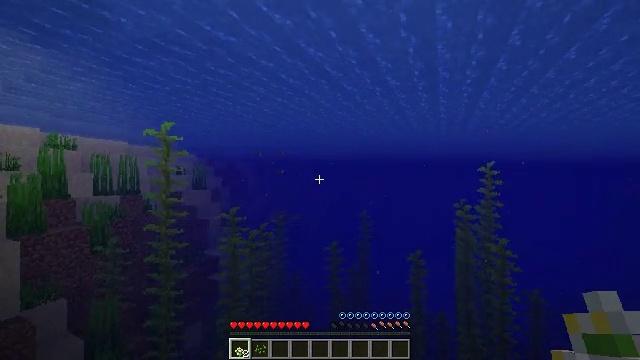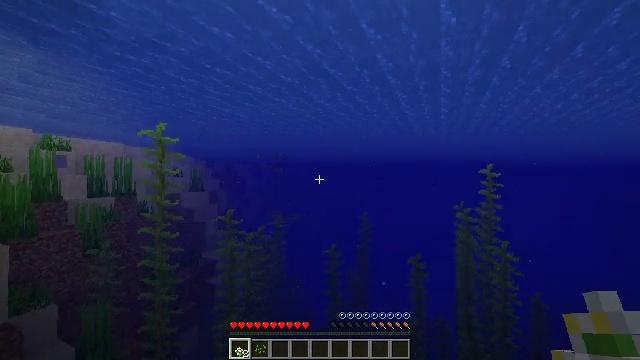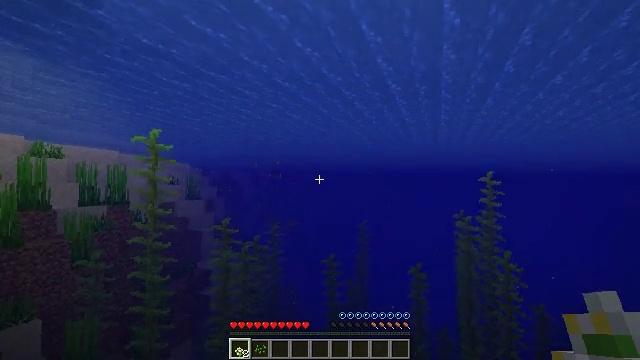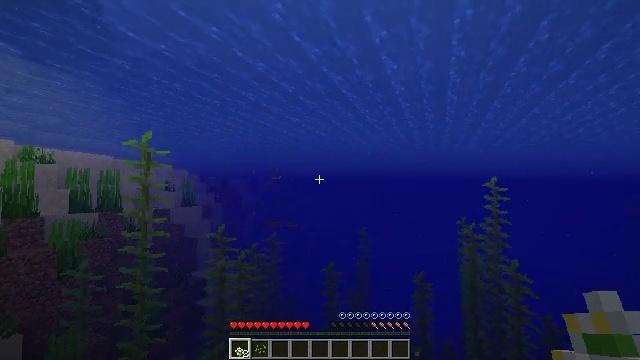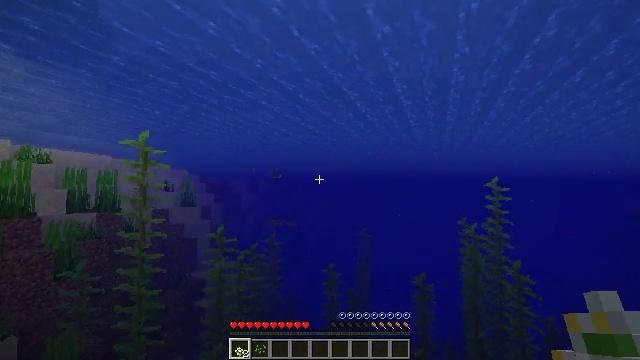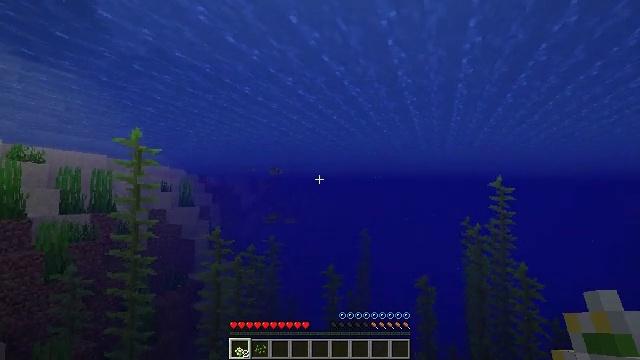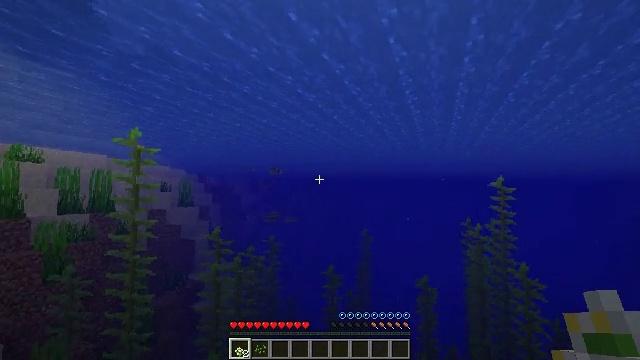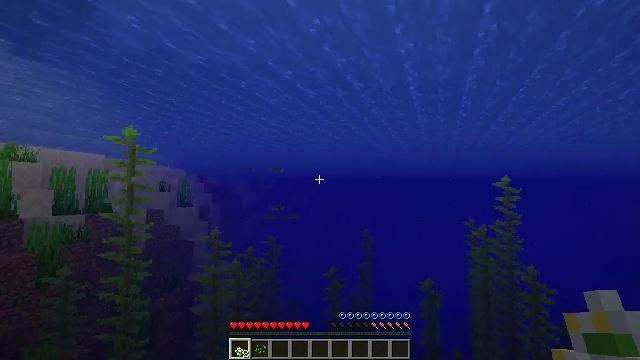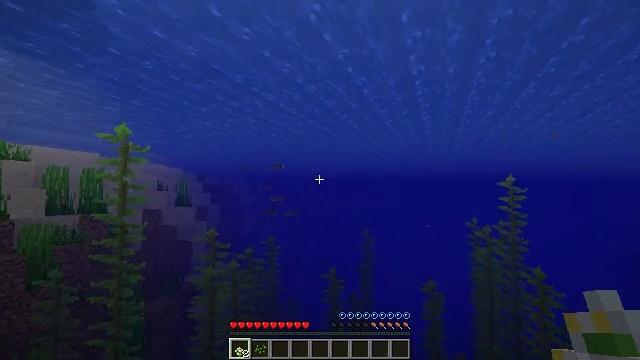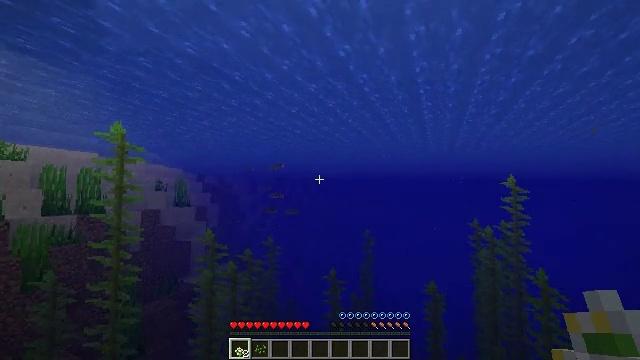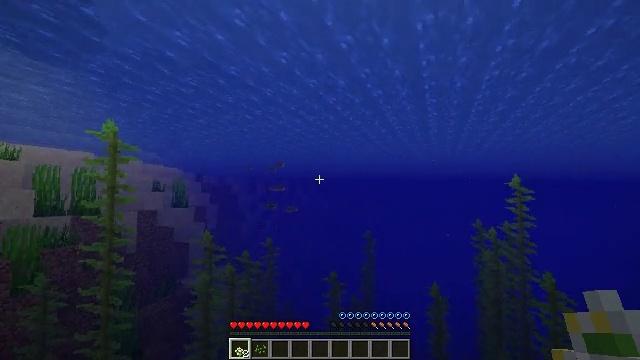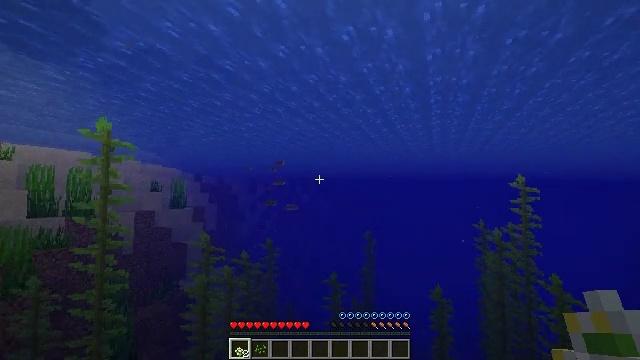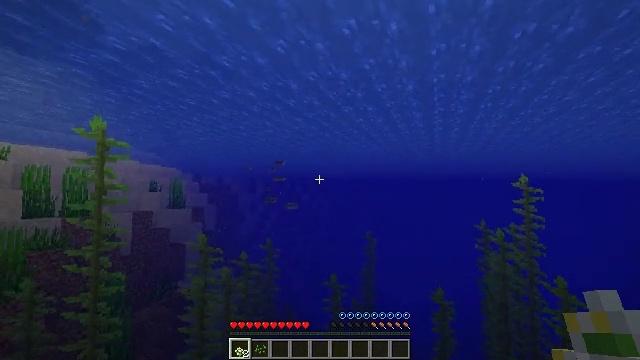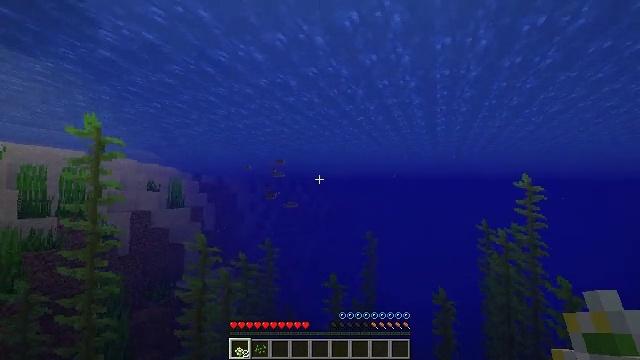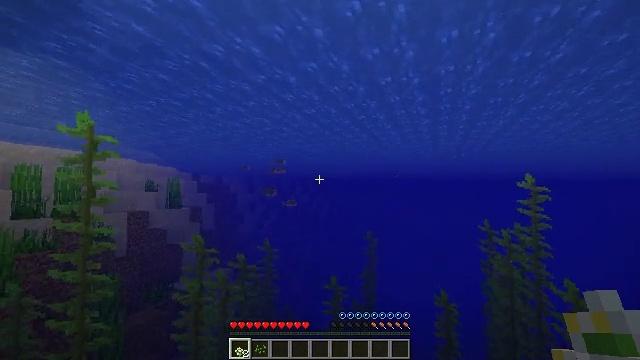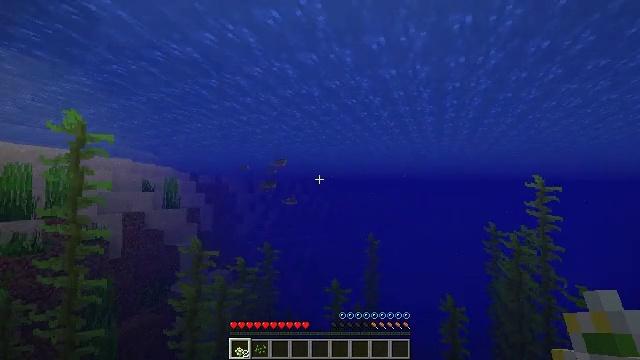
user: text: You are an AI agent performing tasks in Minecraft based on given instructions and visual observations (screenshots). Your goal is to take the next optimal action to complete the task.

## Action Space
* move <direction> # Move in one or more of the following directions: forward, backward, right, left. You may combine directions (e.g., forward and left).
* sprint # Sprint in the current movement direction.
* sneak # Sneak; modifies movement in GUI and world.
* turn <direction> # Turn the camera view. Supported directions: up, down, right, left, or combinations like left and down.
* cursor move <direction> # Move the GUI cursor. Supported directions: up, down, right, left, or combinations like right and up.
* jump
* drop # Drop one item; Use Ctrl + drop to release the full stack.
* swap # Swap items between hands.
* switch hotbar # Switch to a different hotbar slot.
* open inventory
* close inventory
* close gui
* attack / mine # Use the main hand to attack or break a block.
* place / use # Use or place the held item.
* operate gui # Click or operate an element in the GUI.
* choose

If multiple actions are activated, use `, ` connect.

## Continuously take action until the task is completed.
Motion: motion action
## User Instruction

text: Catch and defeat a cod.
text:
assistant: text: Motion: move forward
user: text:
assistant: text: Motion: move forward, turn up
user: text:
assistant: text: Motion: move forward, turn up
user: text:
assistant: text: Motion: move forward
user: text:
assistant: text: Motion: move forward
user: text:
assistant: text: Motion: move forward
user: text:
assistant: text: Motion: move forward
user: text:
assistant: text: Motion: move forward
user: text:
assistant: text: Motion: move forward
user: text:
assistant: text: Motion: move forward
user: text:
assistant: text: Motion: move forward
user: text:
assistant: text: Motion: move forward
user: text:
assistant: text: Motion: move forward
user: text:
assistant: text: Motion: move forward
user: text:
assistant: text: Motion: move forward
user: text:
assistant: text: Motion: move forward
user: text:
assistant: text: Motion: move forward
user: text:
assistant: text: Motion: move forward
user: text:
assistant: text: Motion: move forward
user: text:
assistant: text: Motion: move forward
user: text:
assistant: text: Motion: move forward
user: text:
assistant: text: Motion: move forward
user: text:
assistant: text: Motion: move forward
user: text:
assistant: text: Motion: move forward
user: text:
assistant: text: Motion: move forward
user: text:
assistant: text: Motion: move forward
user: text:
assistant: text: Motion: move forward
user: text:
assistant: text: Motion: move forward
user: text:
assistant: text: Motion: move forward
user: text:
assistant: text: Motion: move forward